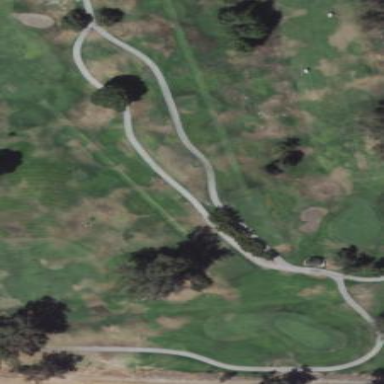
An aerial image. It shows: Golf rough area.